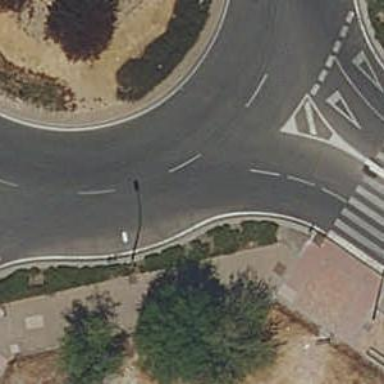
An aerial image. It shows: Residential road with roundabout.